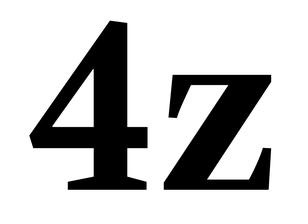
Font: LibreCaslonText_Bold